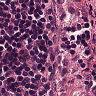
Metastatic tissue present: no